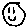
Label: smiley face